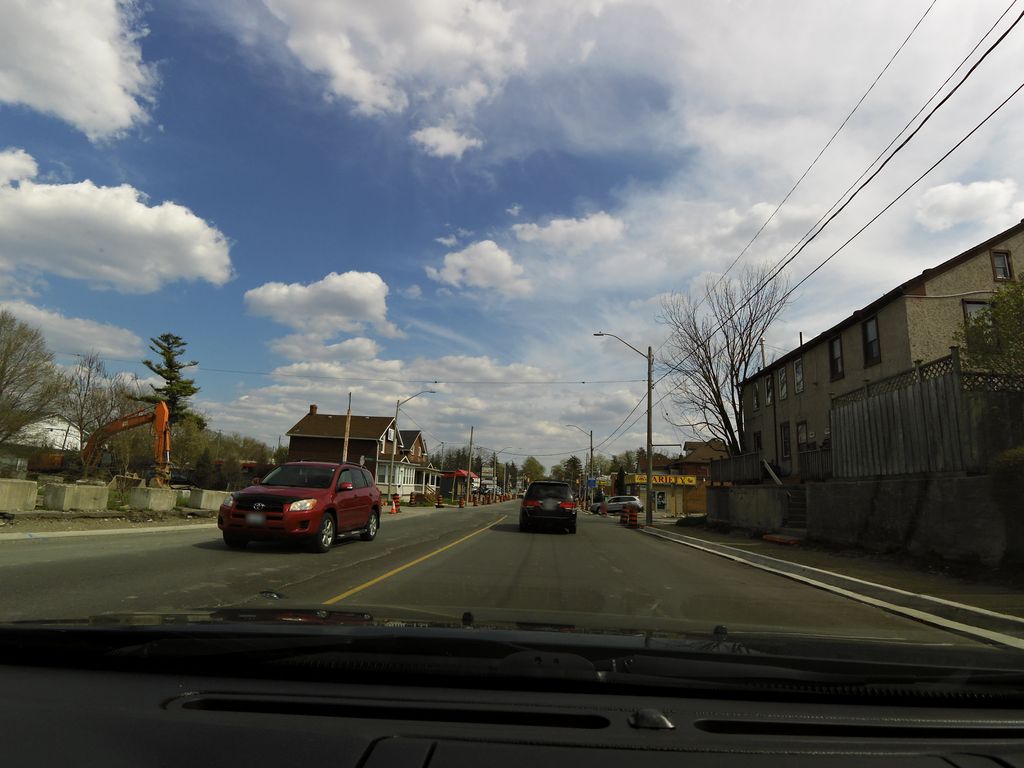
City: kitchener-waterloo